Question: I have this code:
'''
Ext.define('innerWindow', {
extend: 'Ext.window.Window',
title: 'title',
height: 200,
width: 500,
modal: true
});
tb = Ext.getCmp('head-toolbar');
tb.add({
text: 'Export',
menu: Ext.create('Ext.menu.Menu', {
items: [
{
text: 'Export',
handler: function () {
var win = new innerWindow();
win.show();
}
}
]
})
});
'''
It creates a dropdown that has a value called 'export'. I have managed to make it so that, when I click the 'Export', I get a window. For now this window is empty. What I have been looking for, and unable to find, is how to create a window that has some text inside, and some options (dropdown box), and labels etc.
More precisly, I want a window like the one I attached. I'm sure I can find examples on how to create this, but I just don't know what to search for. Searching on "Extjs window" and similar words, didnt bring me the help I'm looking for, nor looking at Senshas homepage (which normally has lots of brilliant examples).
Can someone help me out?
Thanks

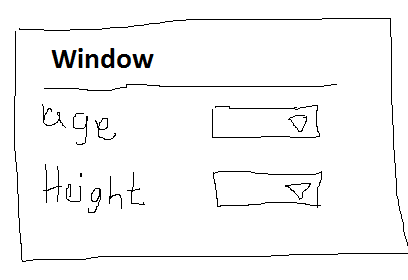
Answer: In your code change
'''
var win = new innerWindow();
'''
to
'''
var win = Ext.create('innerWindow');
'''
Then just define your window with the form inside:
'''
Ext.define('innerWindow', {
extend: 'Ext.window.Window',
title: 'title',
height: 200,
width: 500,
modal: true,
items: [{
xtype: 'form',
items: [{
xtype: 'textfield',
fieldLabel: 'Age',
name: 'age'
},{
xtype: 'textfield',
fieldLabel: 'Height',
name: 'height'
}],
fbar: [{
text: 'Submit',
formBind: true,
itemId: 'submit'
}]
}]
});
'''
The documentation is here: <URL>. You must read the docs to understand. ExtJs doc is well written.